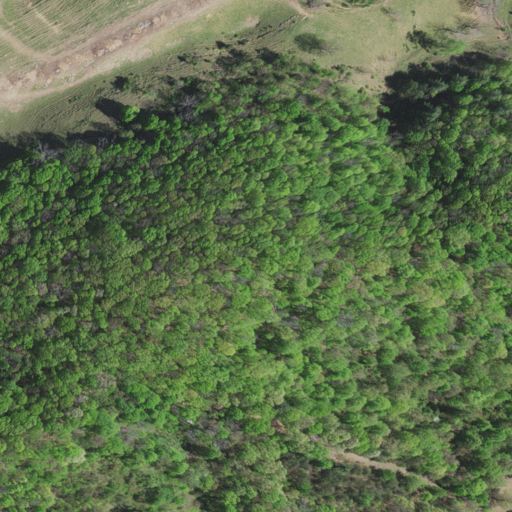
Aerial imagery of ridge(s) in Virginia named Big Ridge containing deciduous forest and pasture